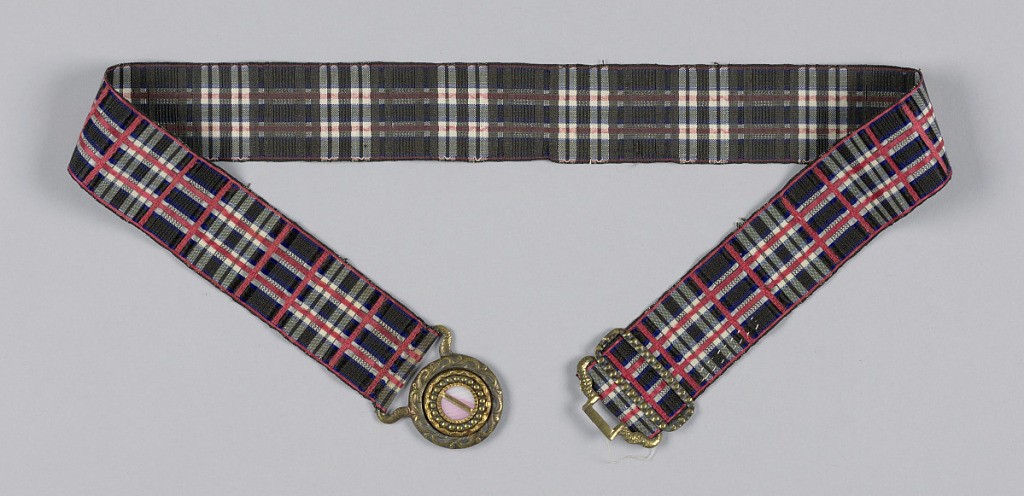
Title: Belt
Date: late 19th century
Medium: cotton, silk, shell, brass clasp
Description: Black, white, pink and blue plaid ribbon with a clasp of silvered brass and a pink and white shell ornament.